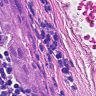
Metastatic tissue present: yes